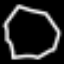
Label: octagon